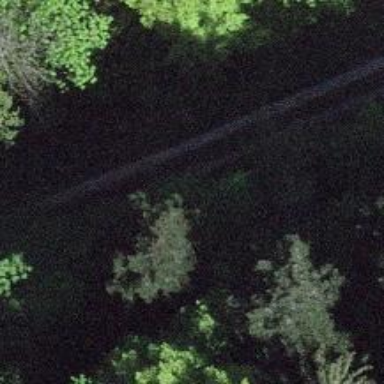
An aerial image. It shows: Track with grade 4 track type.